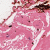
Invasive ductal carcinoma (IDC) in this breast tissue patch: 0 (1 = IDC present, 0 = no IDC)